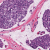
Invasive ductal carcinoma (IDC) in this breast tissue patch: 0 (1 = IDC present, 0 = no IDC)